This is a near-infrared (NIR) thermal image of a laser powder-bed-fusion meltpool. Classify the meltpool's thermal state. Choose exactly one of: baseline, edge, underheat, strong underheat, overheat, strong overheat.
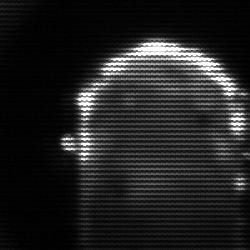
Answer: baseline